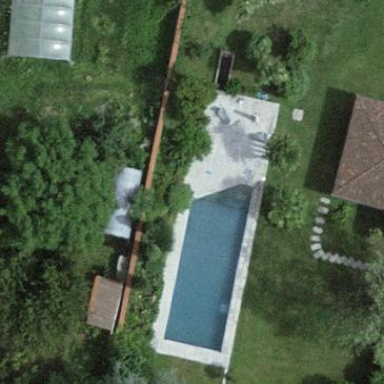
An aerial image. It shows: Swimming pool located in leisure land.